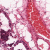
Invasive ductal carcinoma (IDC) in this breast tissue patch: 0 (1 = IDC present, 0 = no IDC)